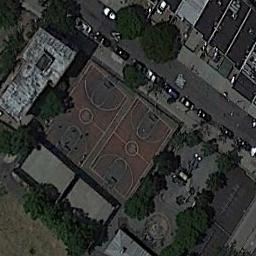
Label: basketball_court